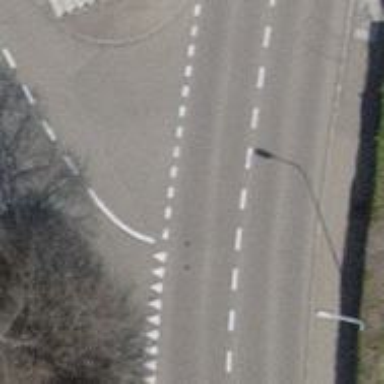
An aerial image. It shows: Road with "give way" sign.